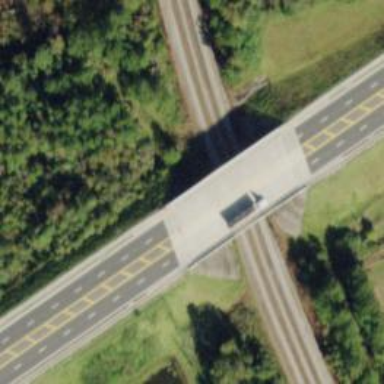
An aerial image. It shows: Asphalt road classified as trunk highway.